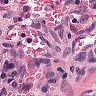
Metastatic tissue present: no